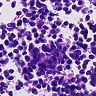
Metastatic tissue present: no